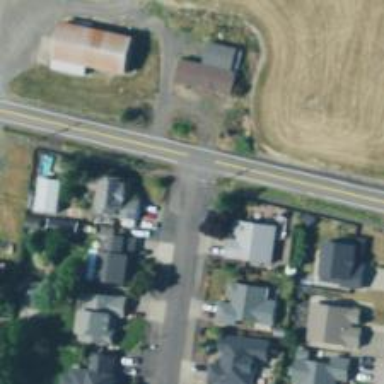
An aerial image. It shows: Unclassified road with asphalt surface and sidewalk on the left.